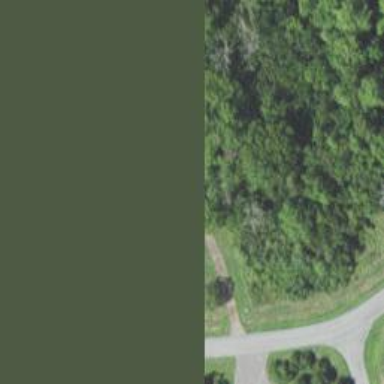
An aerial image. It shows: Driveway.